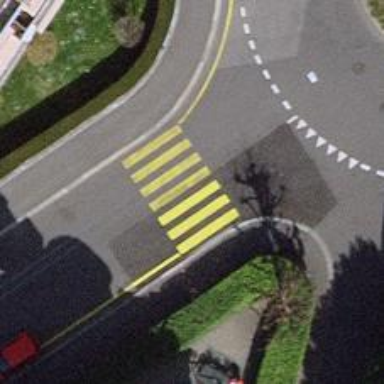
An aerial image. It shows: Uncontrolled crossing on the road.